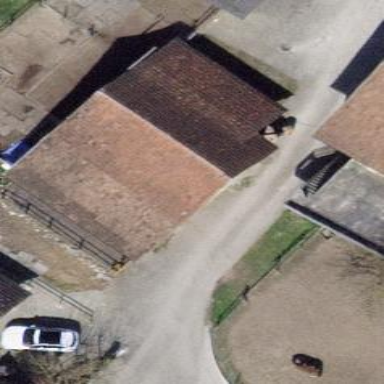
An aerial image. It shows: Rural barn.